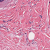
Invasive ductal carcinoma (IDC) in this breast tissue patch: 1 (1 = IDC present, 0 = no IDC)